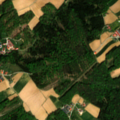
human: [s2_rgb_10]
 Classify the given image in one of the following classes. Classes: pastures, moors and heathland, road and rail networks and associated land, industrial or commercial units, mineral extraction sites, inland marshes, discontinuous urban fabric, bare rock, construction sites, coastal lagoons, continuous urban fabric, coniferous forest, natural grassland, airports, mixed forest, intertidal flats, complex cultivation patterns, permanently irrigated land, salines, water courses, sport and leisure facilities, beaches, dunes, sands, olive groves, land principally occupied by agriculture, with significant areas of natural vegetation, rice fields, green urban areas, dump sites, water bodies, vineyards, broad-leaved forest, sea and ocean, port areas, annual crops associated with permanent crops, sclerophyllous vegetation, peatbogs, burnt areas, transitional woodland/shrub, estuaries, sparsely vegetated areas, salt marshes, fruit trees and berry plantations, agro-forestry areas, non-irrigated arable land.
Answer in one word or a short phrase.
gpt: discontinuous urban fabric, non-irrigated arable land, complex cultivation patterns, broad-leaved forest, mixed forest